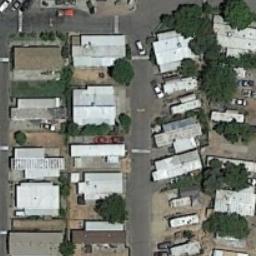
Label: residential